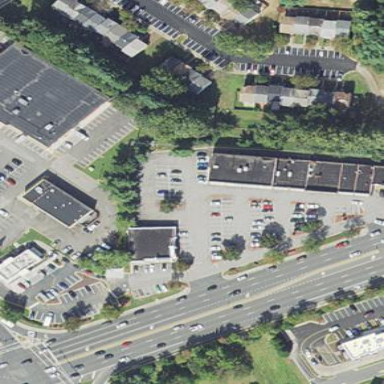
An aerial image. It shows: Parking area with surface.